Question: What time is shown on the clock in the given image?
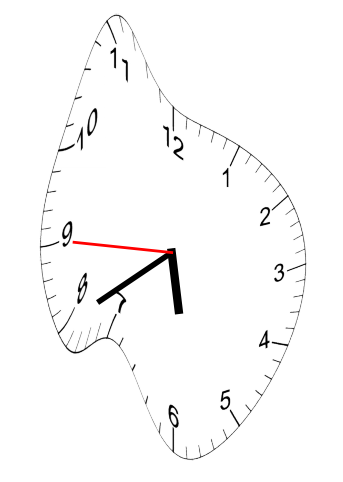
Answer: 05:39:45